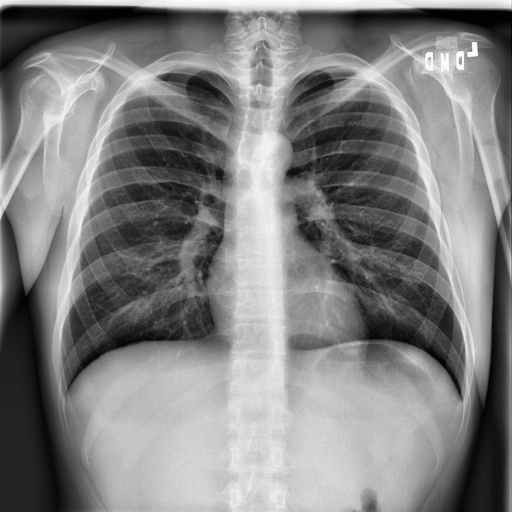
Finding: NORMAL